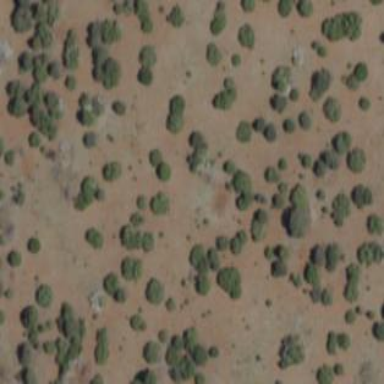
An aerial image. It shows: Patch of scrub vegetation.